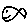
Label: fish